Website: crate-barrel
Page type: newsletter-management
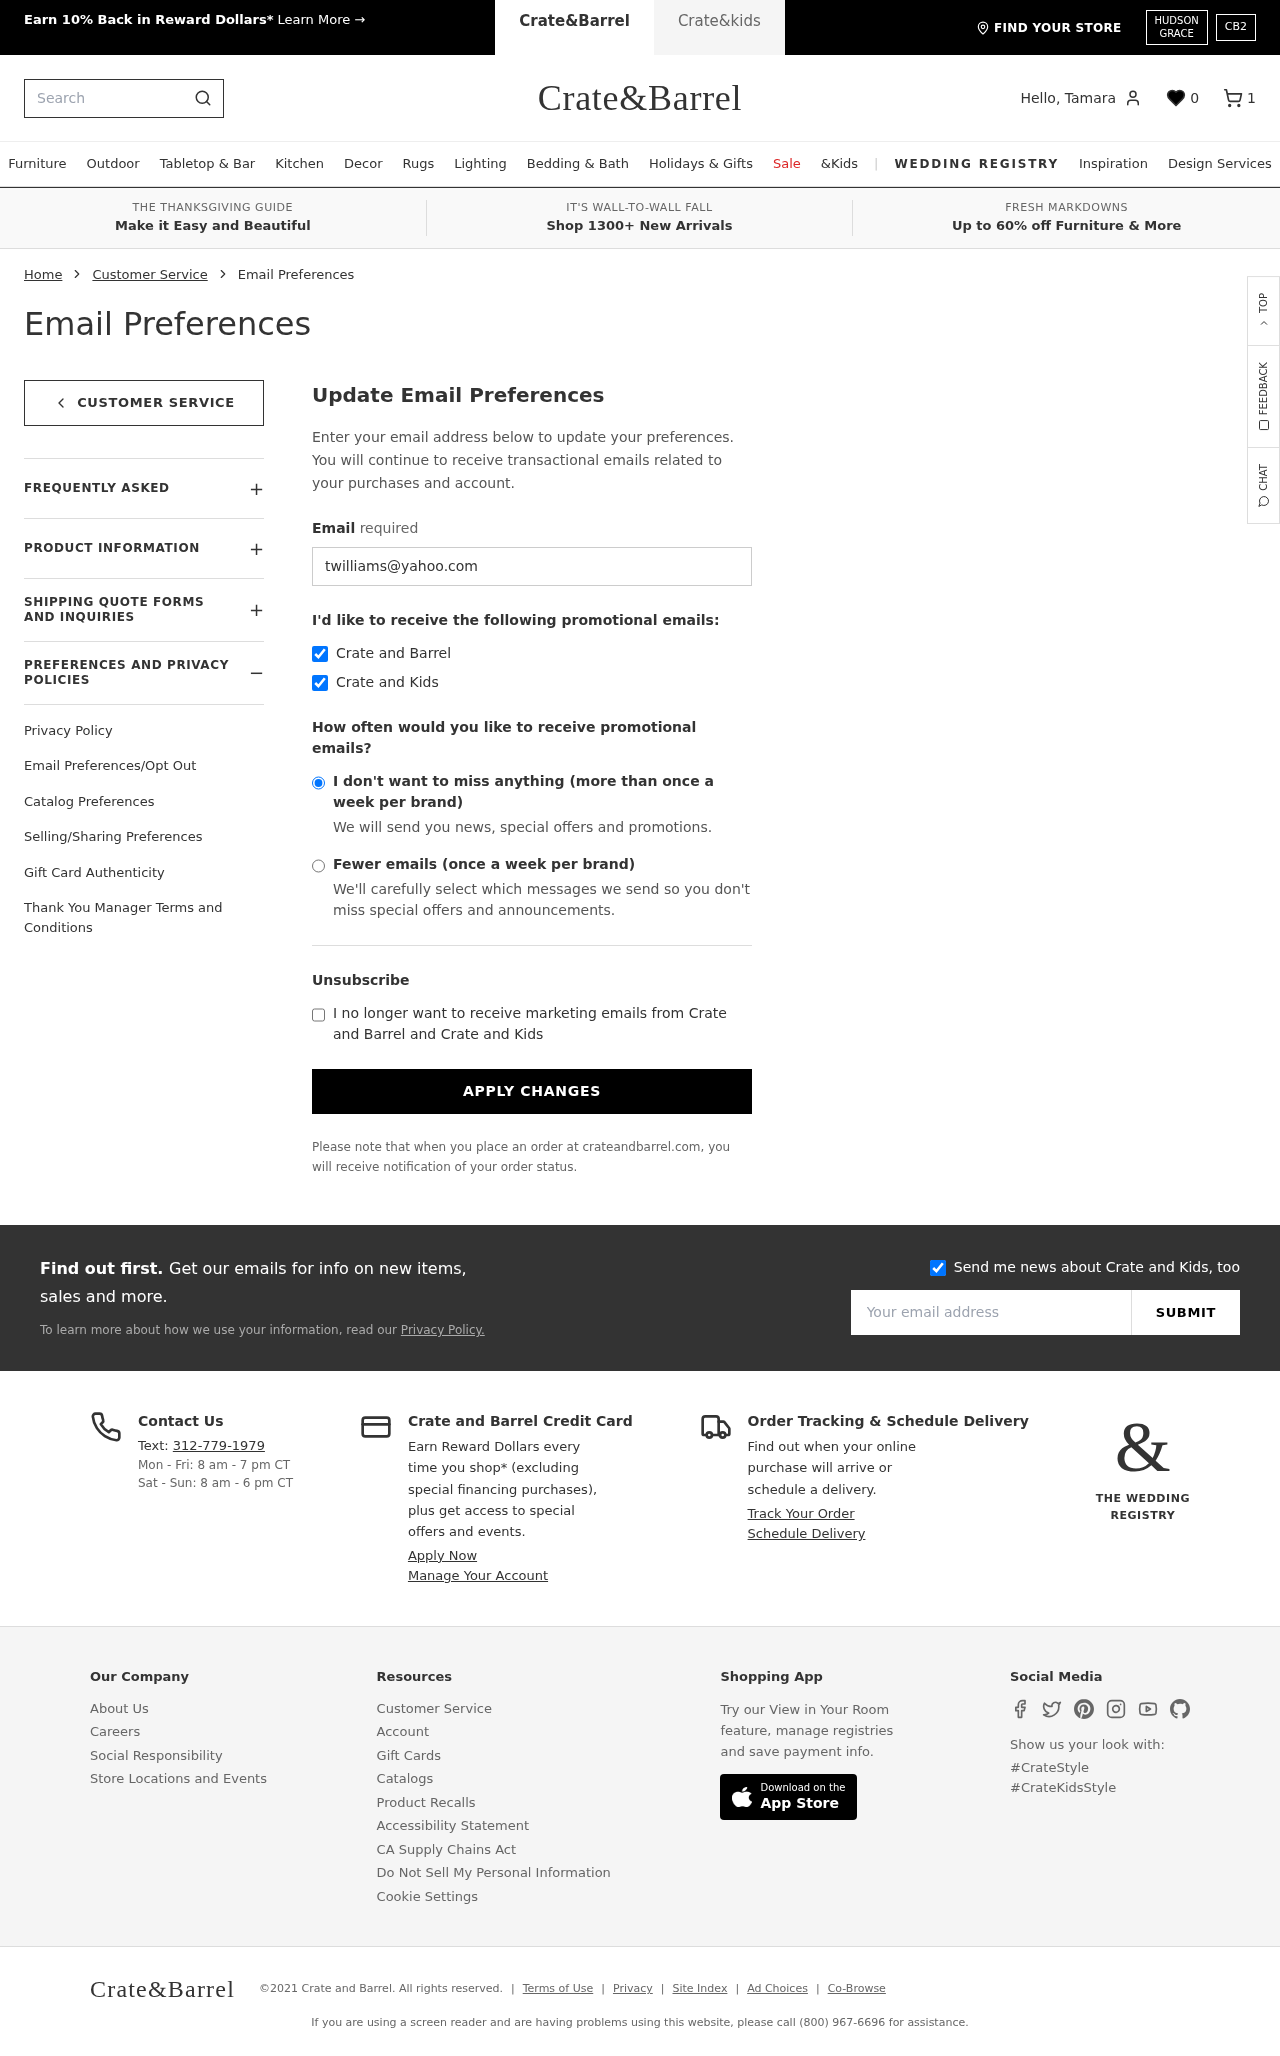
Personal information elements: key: PII_EMAIL
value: twilliams@yahoo.com
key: PII_FIRSTNAME
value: Tamara
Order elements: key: ORDER_NUM_ITEMS
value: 1
Search elements: key: HEADER_SEARCH
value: Search
Other elements: key: FAVORITES_COUNT
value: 0